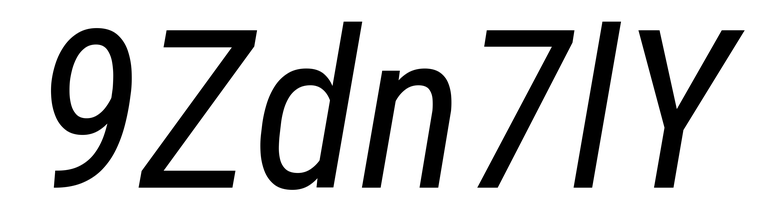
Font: Roboto-Italic_Condensed_Italic